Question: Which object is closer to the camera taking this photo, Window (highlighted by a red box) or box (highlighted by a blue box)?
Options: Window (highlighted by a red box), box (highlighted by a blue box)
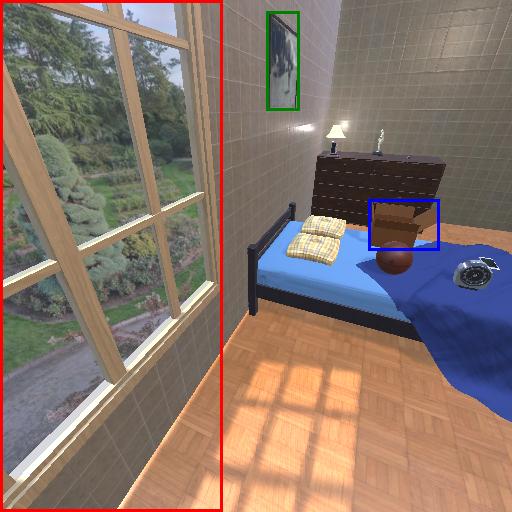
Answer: Window (highlighted by a red box)